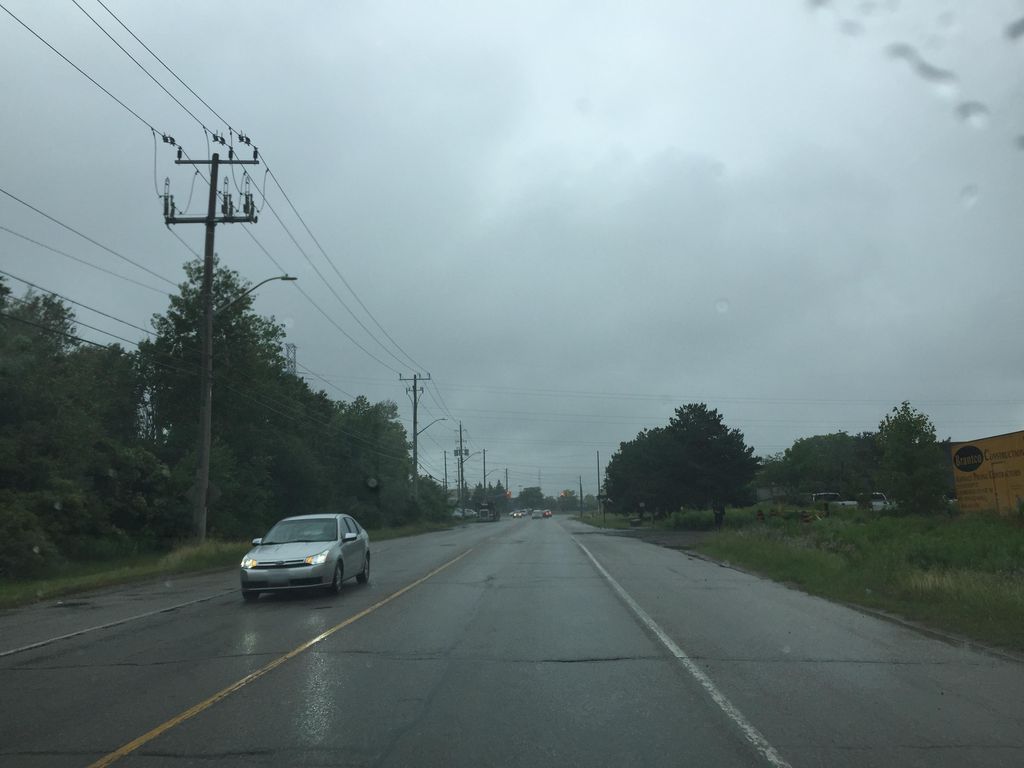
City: kitchener-waterloo